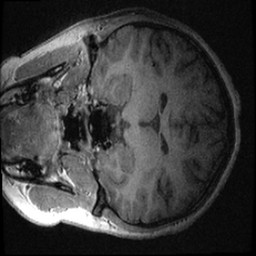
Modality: T1w
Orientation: coronal
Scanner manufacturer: ge
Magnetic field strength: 3 T
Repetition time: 0.007008 s
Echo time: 0.002612 s